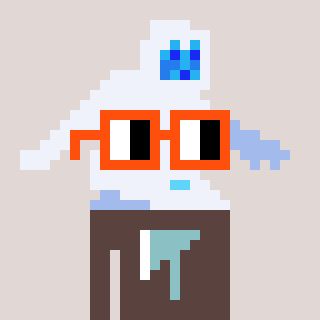
a pixel art character with square orange glasses, a yeti-shaped head and a darkbrown-colored body on a warm background